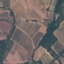
Land use / land cover class: PermanentCrop